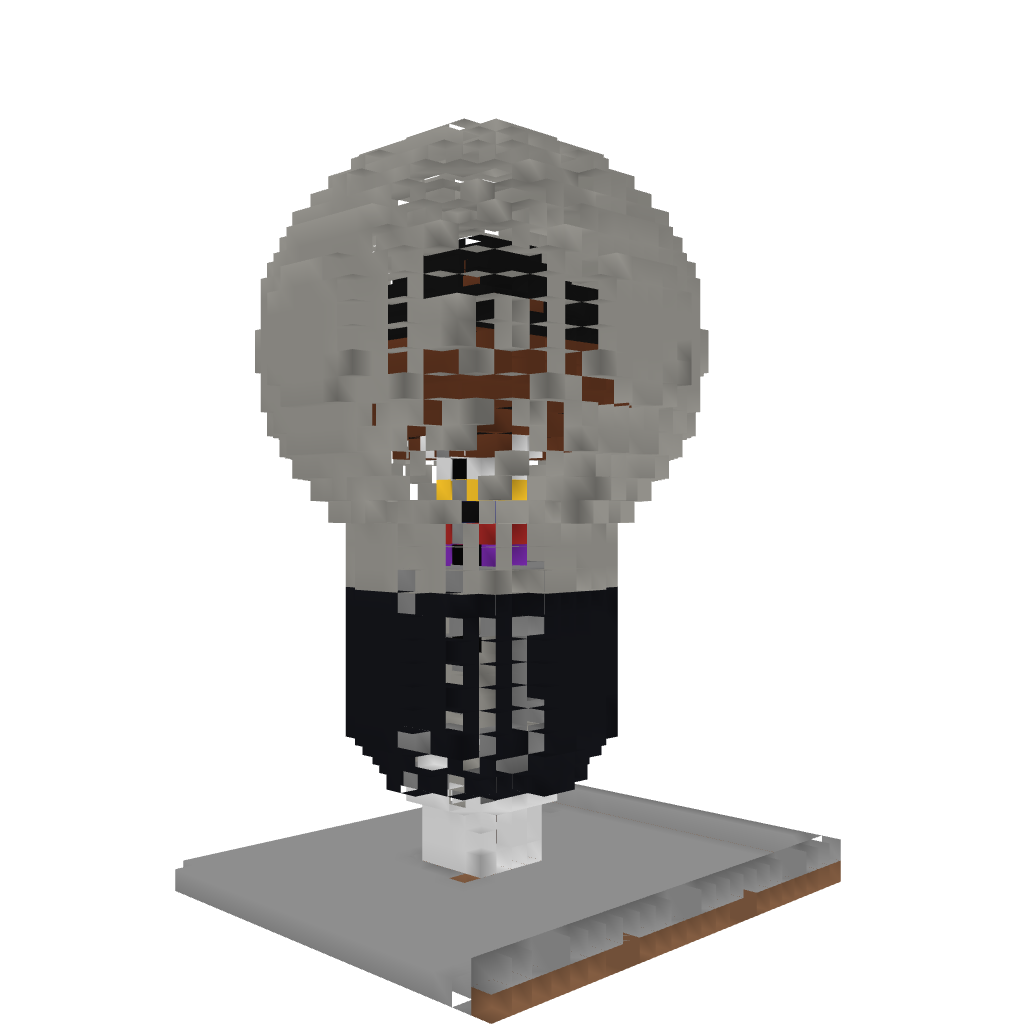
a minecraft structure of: Giant Working Redstone Lightbulb!